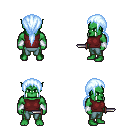
a pixel art fantasy rpg character, male body template, orc, green skin, maroon sleeveless shirt, teal pants, white cyan ponytail hairstyle, white cloth bracers, dagger, four views (front, back, left, right), 2x2 character sprite sheet, small pixel art, hard edges, no anti-aliasing